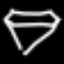
Label: diamond